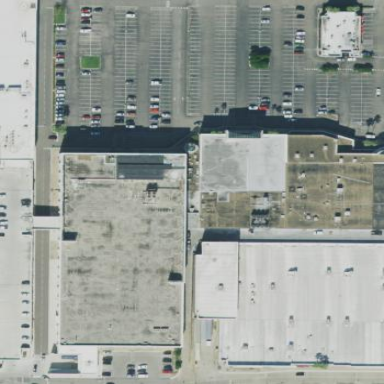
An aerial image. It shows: Retail building housing department store.